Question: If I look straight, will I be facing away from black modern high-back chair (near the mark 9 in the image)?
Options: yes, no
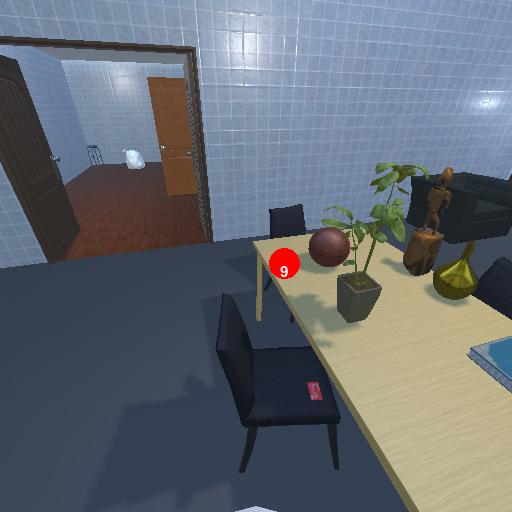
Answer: yes